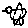
Label: bird